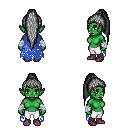
a pixel art fantasy rpg character, female body template, orc, green skin, blue tattered cape, white pants, gray extra-long topknot hairstyle, white cloth bandages, maroon shoes, four views (front, back, left, right), 2x2 character sprite sheet, small pixel art, hard edges, no anti-aliasing